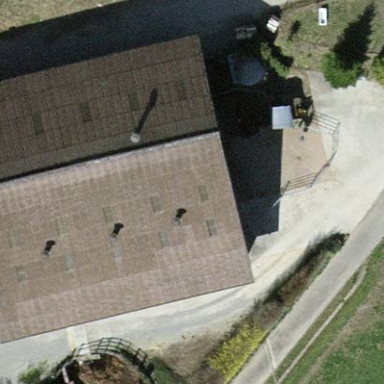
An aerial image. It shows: Gabled roof on farm auxiliary building.